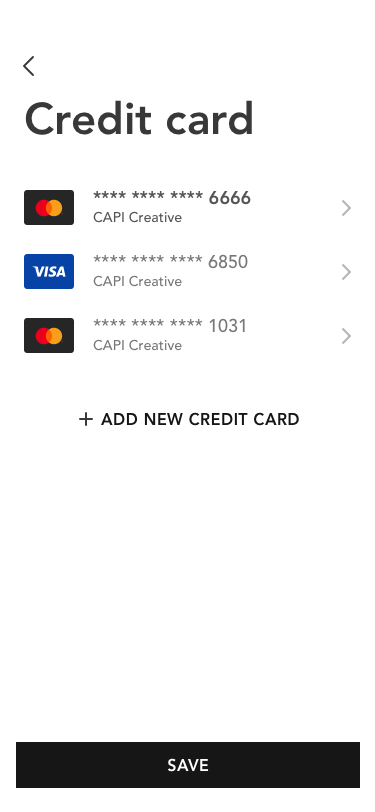
Text in this UI design:
Credit card
**** **** **** 6666
CAPI Creative
**** **** **** 6850
CAPI Creative
**** **** **** 1031
CAPI Creative
ADD NEW CREDIT CARD